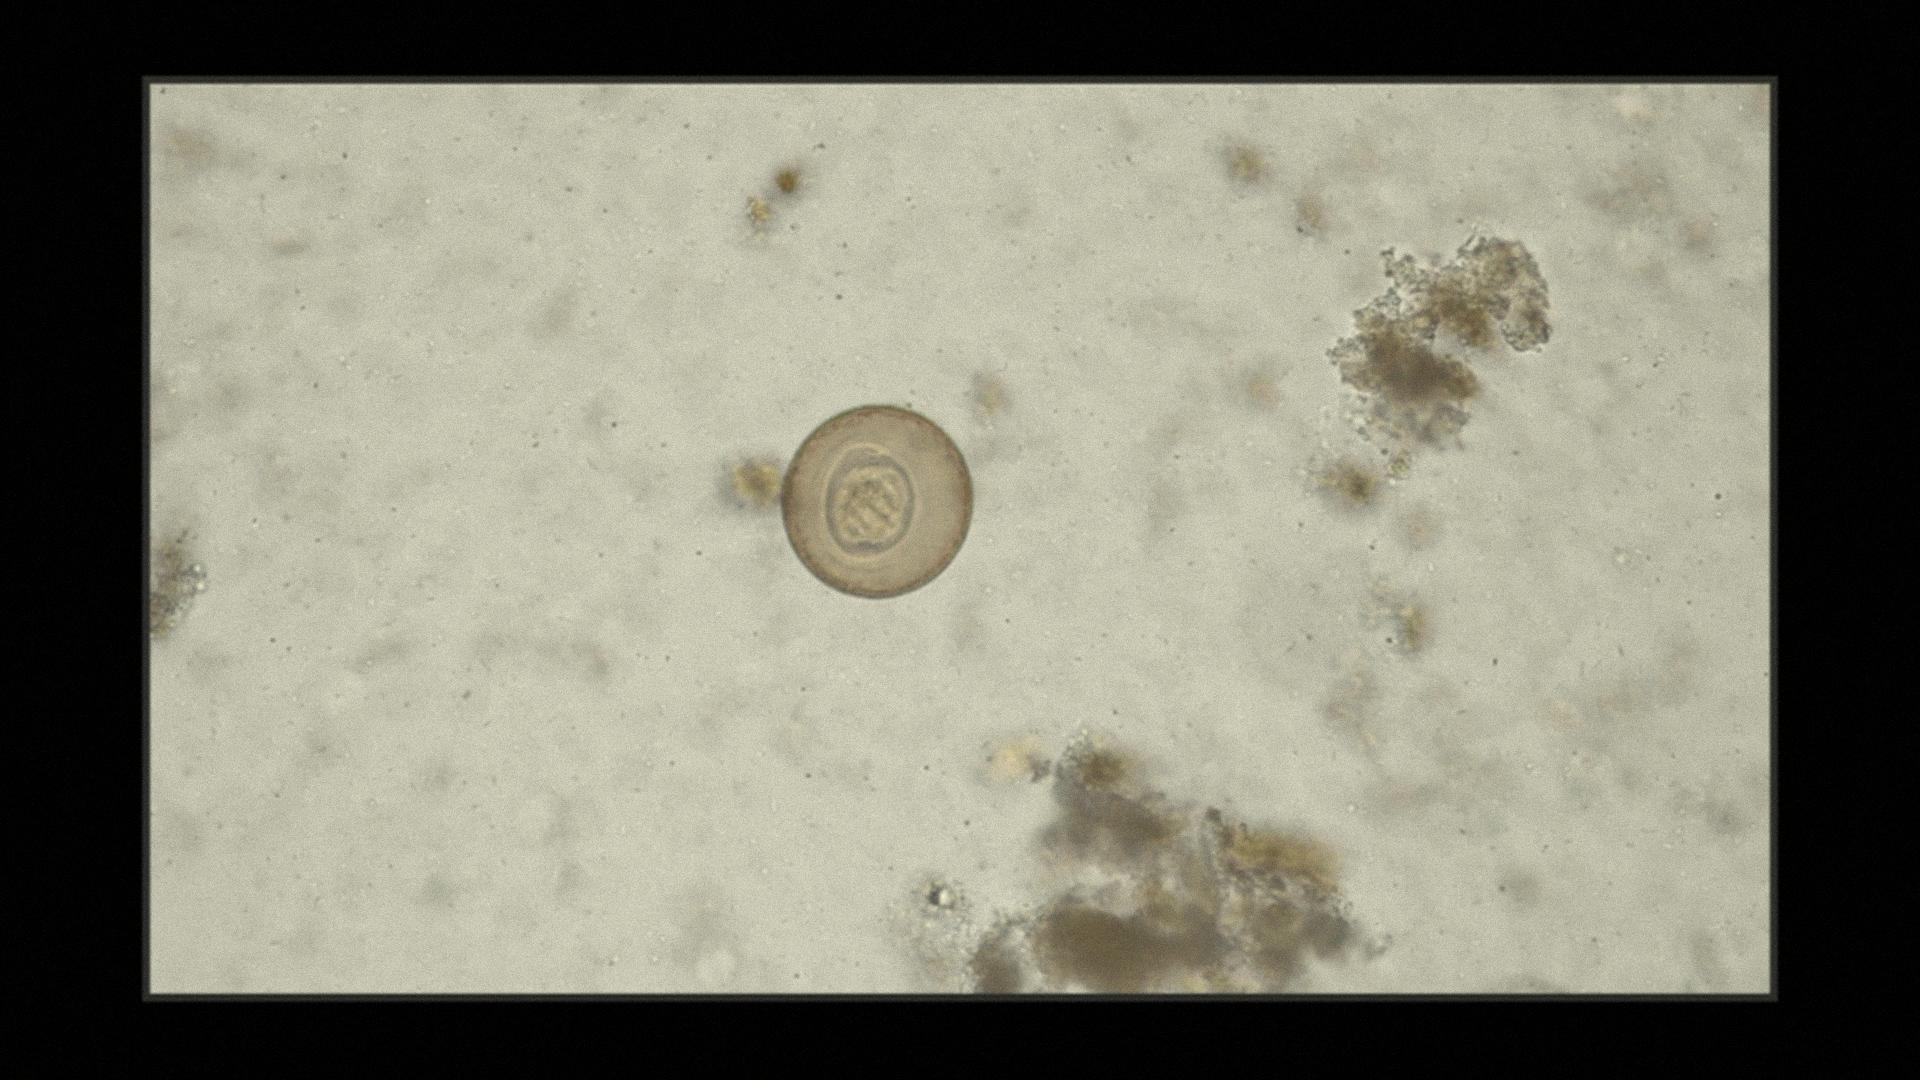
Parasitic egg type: Hymenolepis diminuta